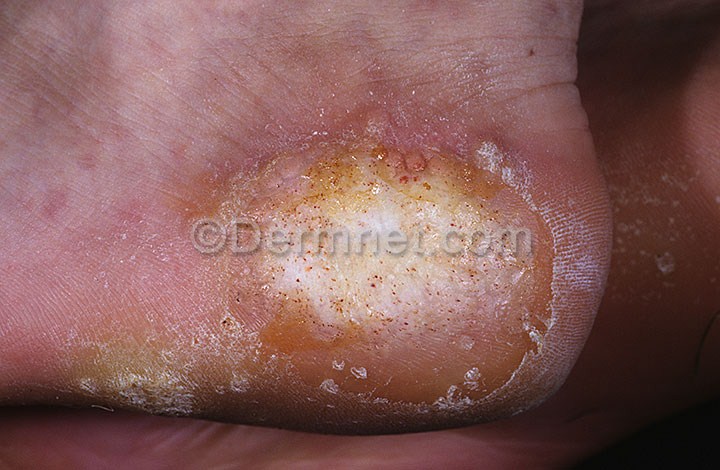
Disease: Warts Molluscum and other Viral Infections